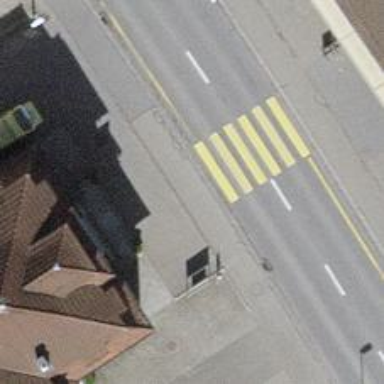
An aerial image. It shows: Sidewalk along the footway.